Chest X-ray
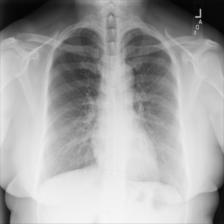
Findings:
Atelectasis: negative
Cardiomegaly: negative
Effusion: negative
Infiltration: negative
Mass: negative
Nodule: negative
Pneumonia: negative
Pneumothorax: negative
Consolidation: negative
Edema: negative
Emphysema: negative
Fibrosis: negative
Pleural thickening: negative
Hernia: negative